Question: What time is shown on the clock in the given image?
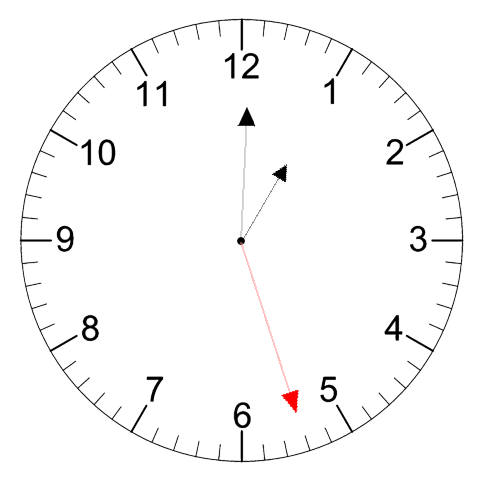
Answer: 01:00:27